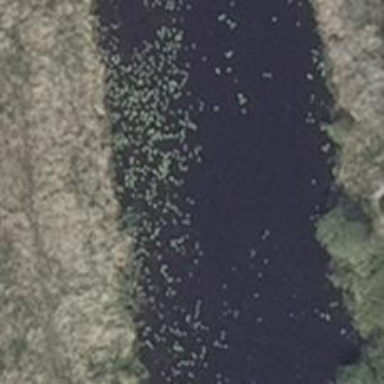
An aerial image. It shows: Canal.